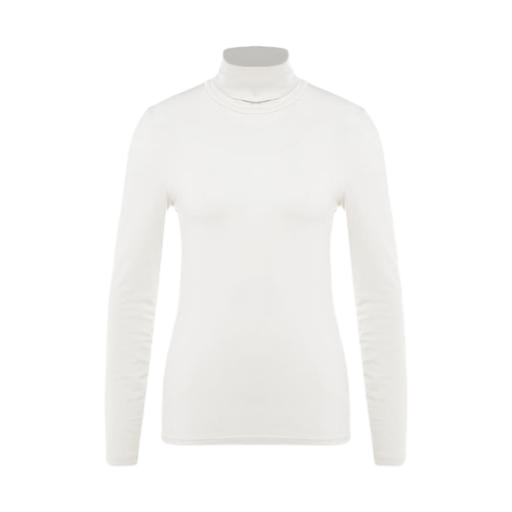
white polo-neck top, white turtleneck top, high-neck ribbed-jersey t-shirt, white background